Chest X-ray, PA view. Patient: 44 years old, sex M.
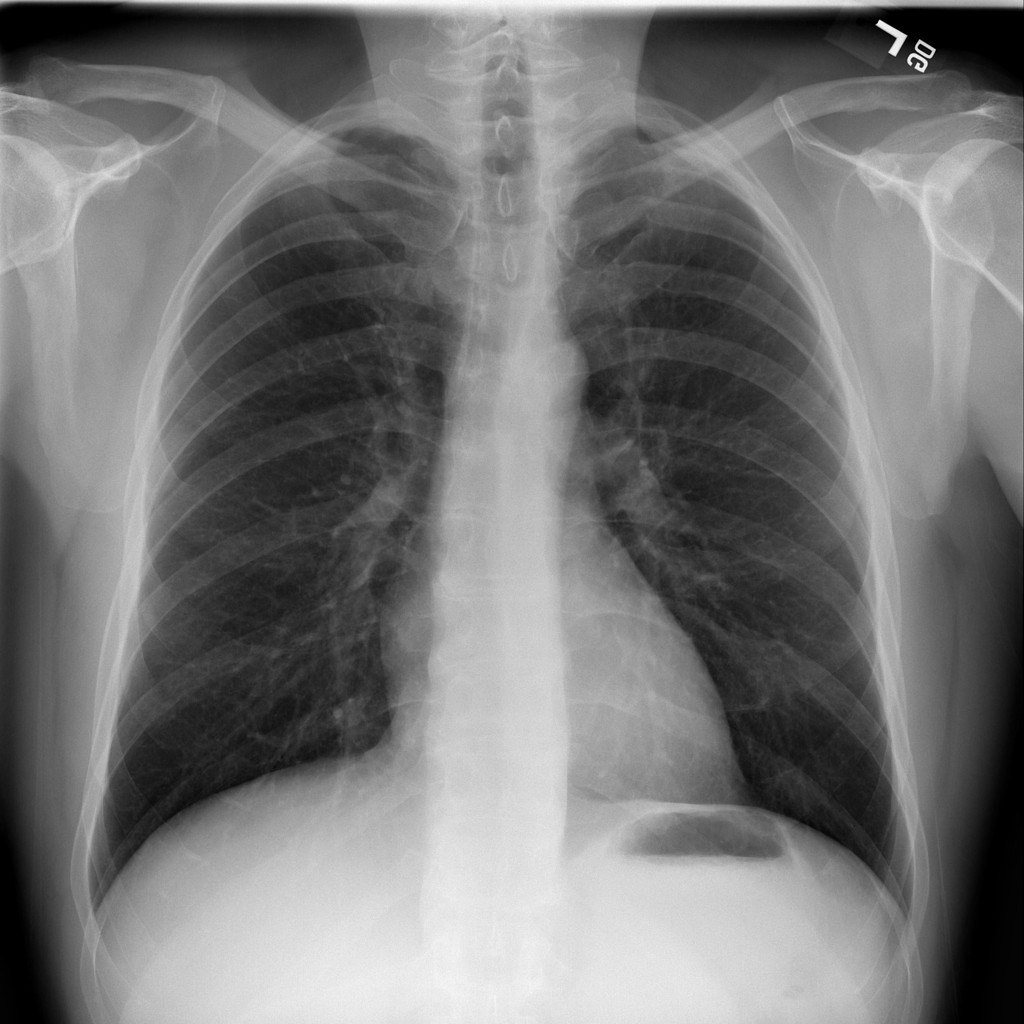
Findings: No Finding